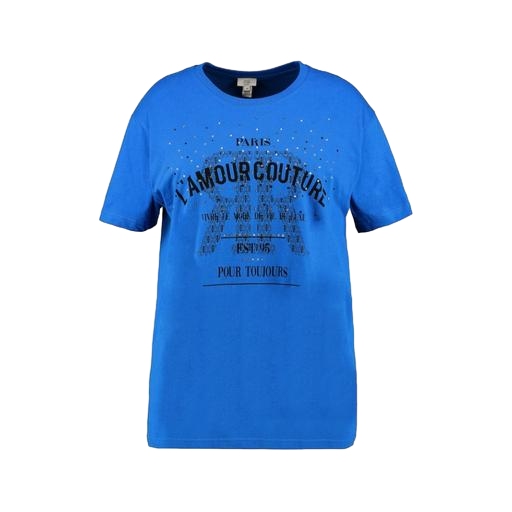
blue famous t shirt, blue plus size printed t-shirt only macy, blue printed t-shirt, white background